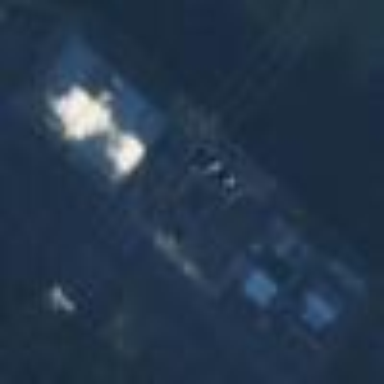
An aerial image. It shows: Power plant.